Question: Find the horizontal coordinate of the first time the ball hits the ground. The result is rounded down to the nearest integer
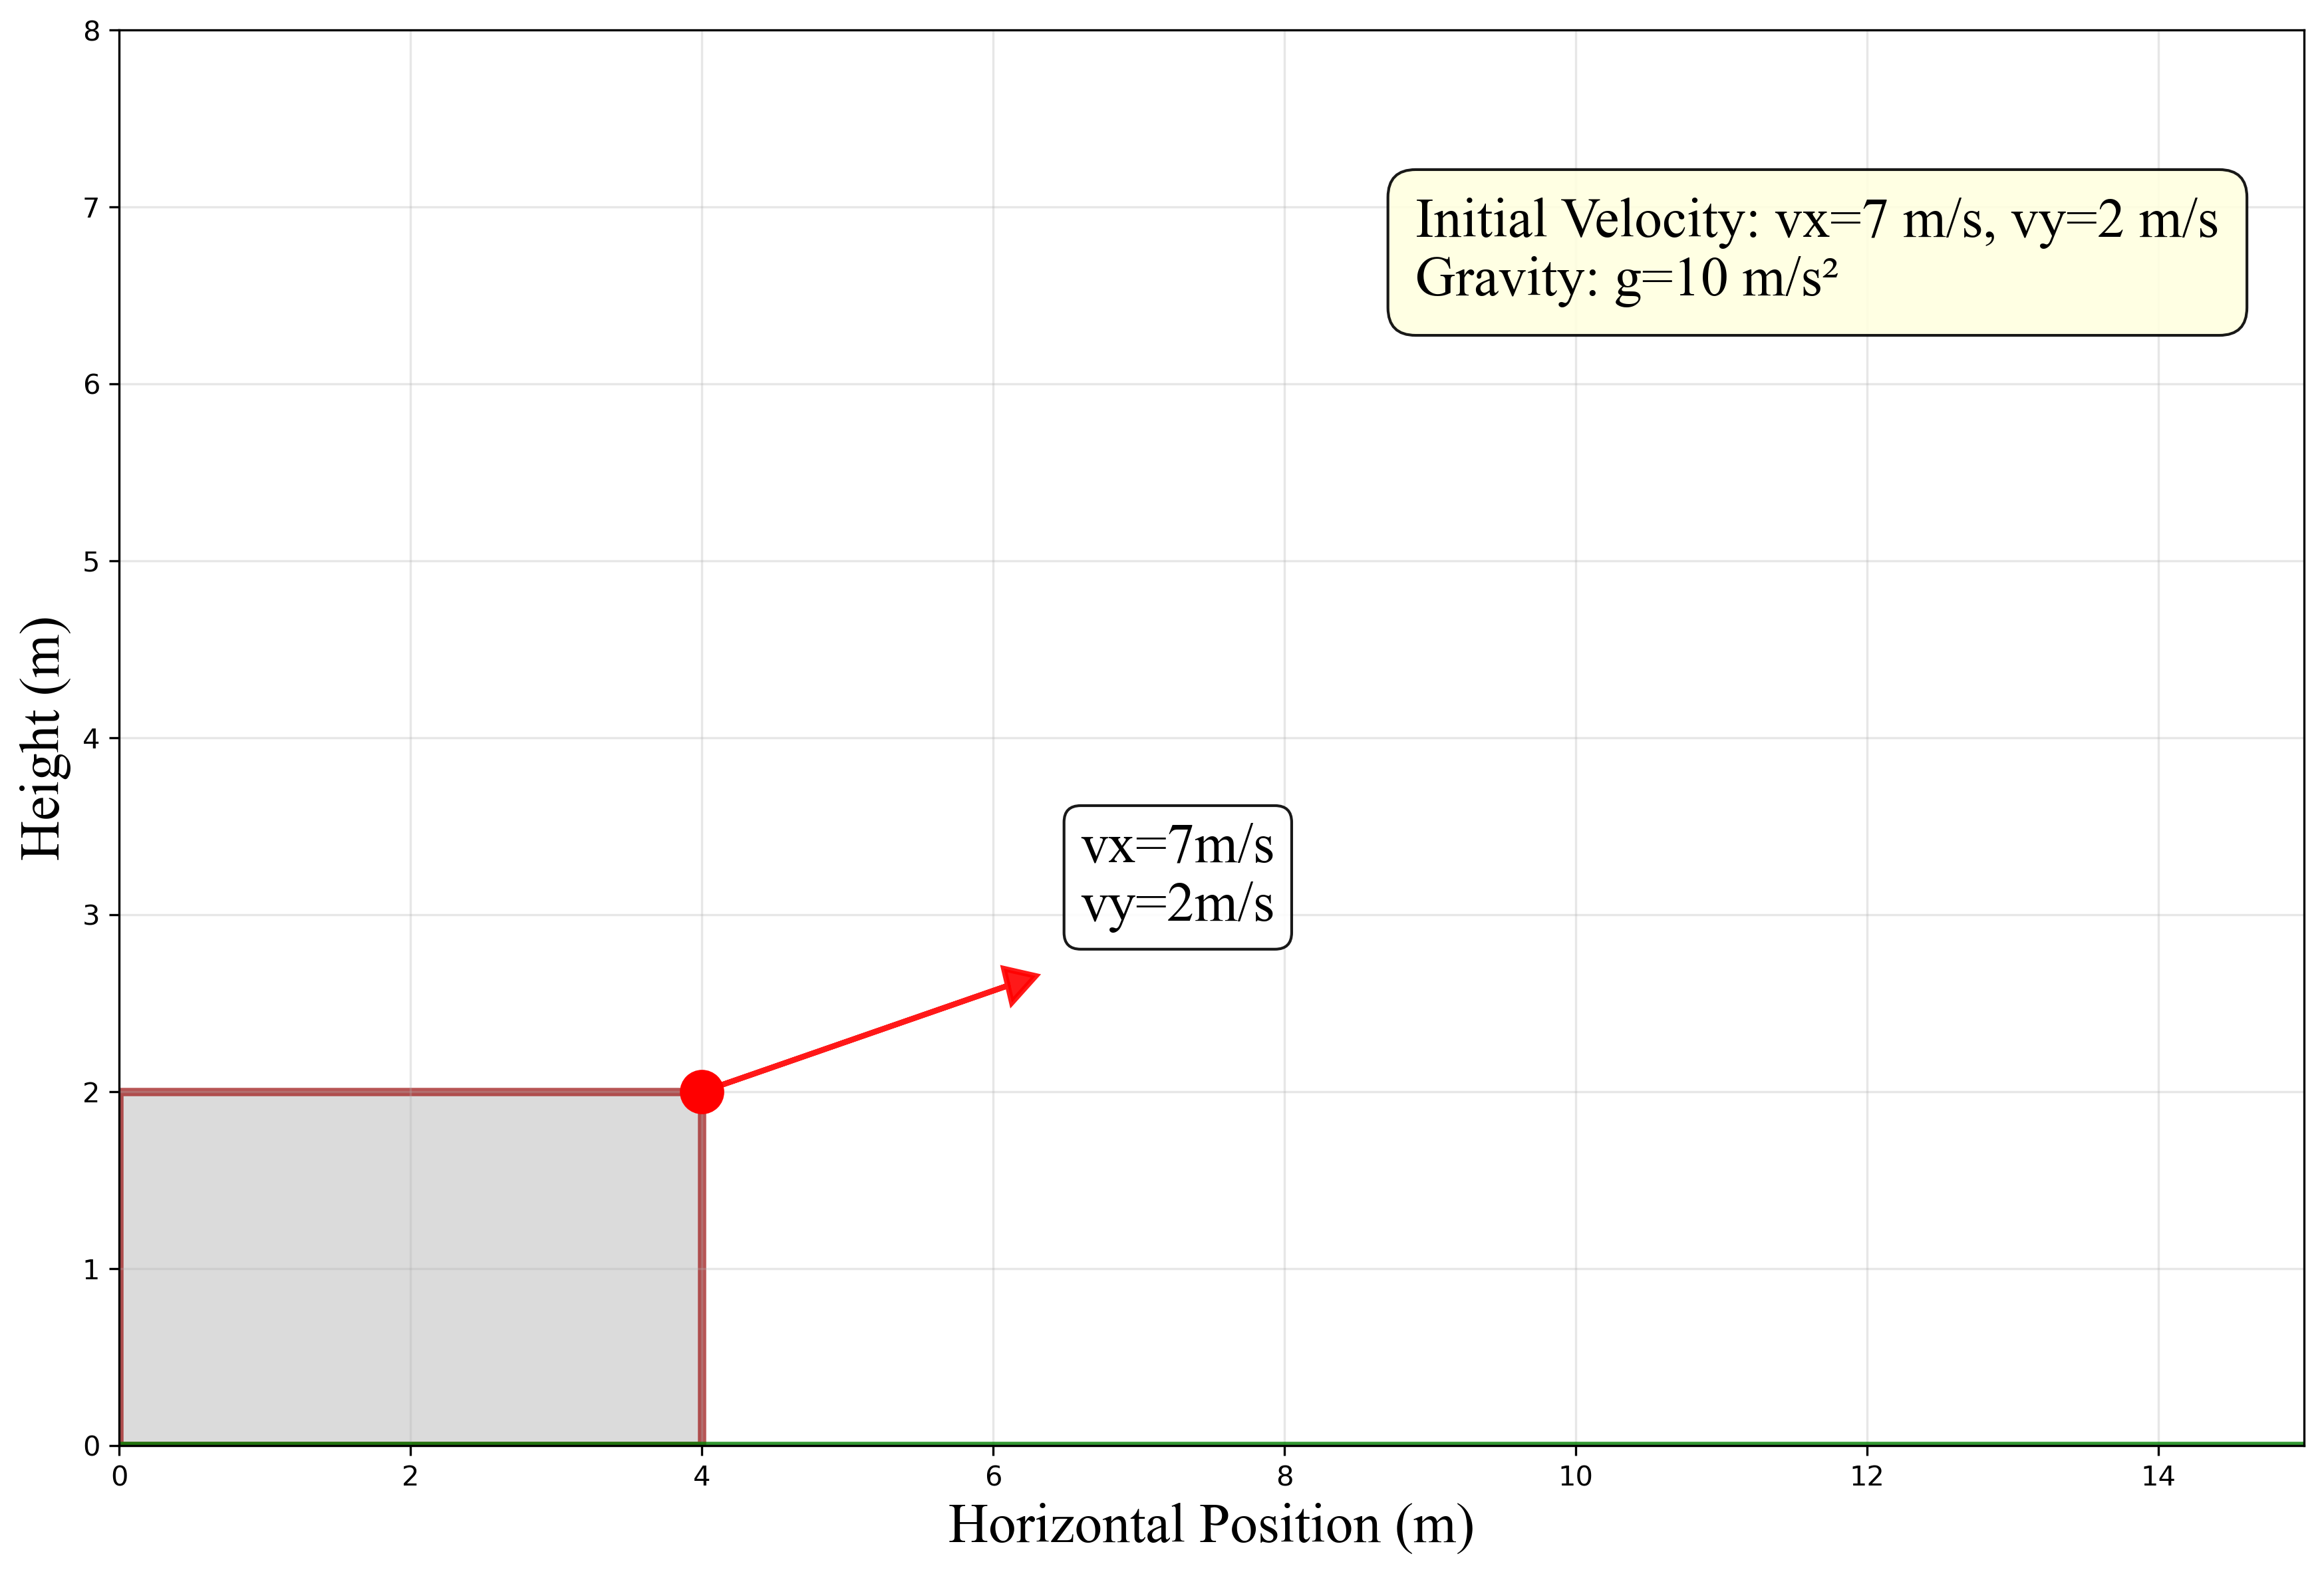
Answer: 10